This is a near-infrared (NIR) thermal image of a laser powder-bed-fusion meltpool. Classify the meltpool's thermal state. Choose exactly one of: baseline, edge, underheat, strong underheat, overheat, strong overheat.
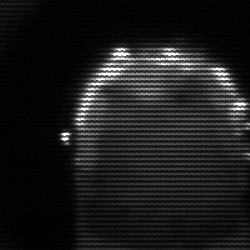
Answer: baseline